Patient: sex F, age 31
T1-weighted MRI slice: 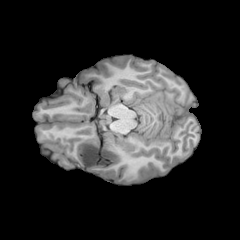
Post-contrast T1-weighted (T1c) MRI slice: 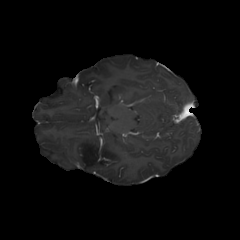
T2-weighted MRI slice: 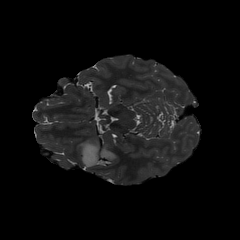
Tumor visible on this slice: yes
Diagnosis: Astrocytoma, IDH-mutant
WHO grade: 2